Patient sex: M
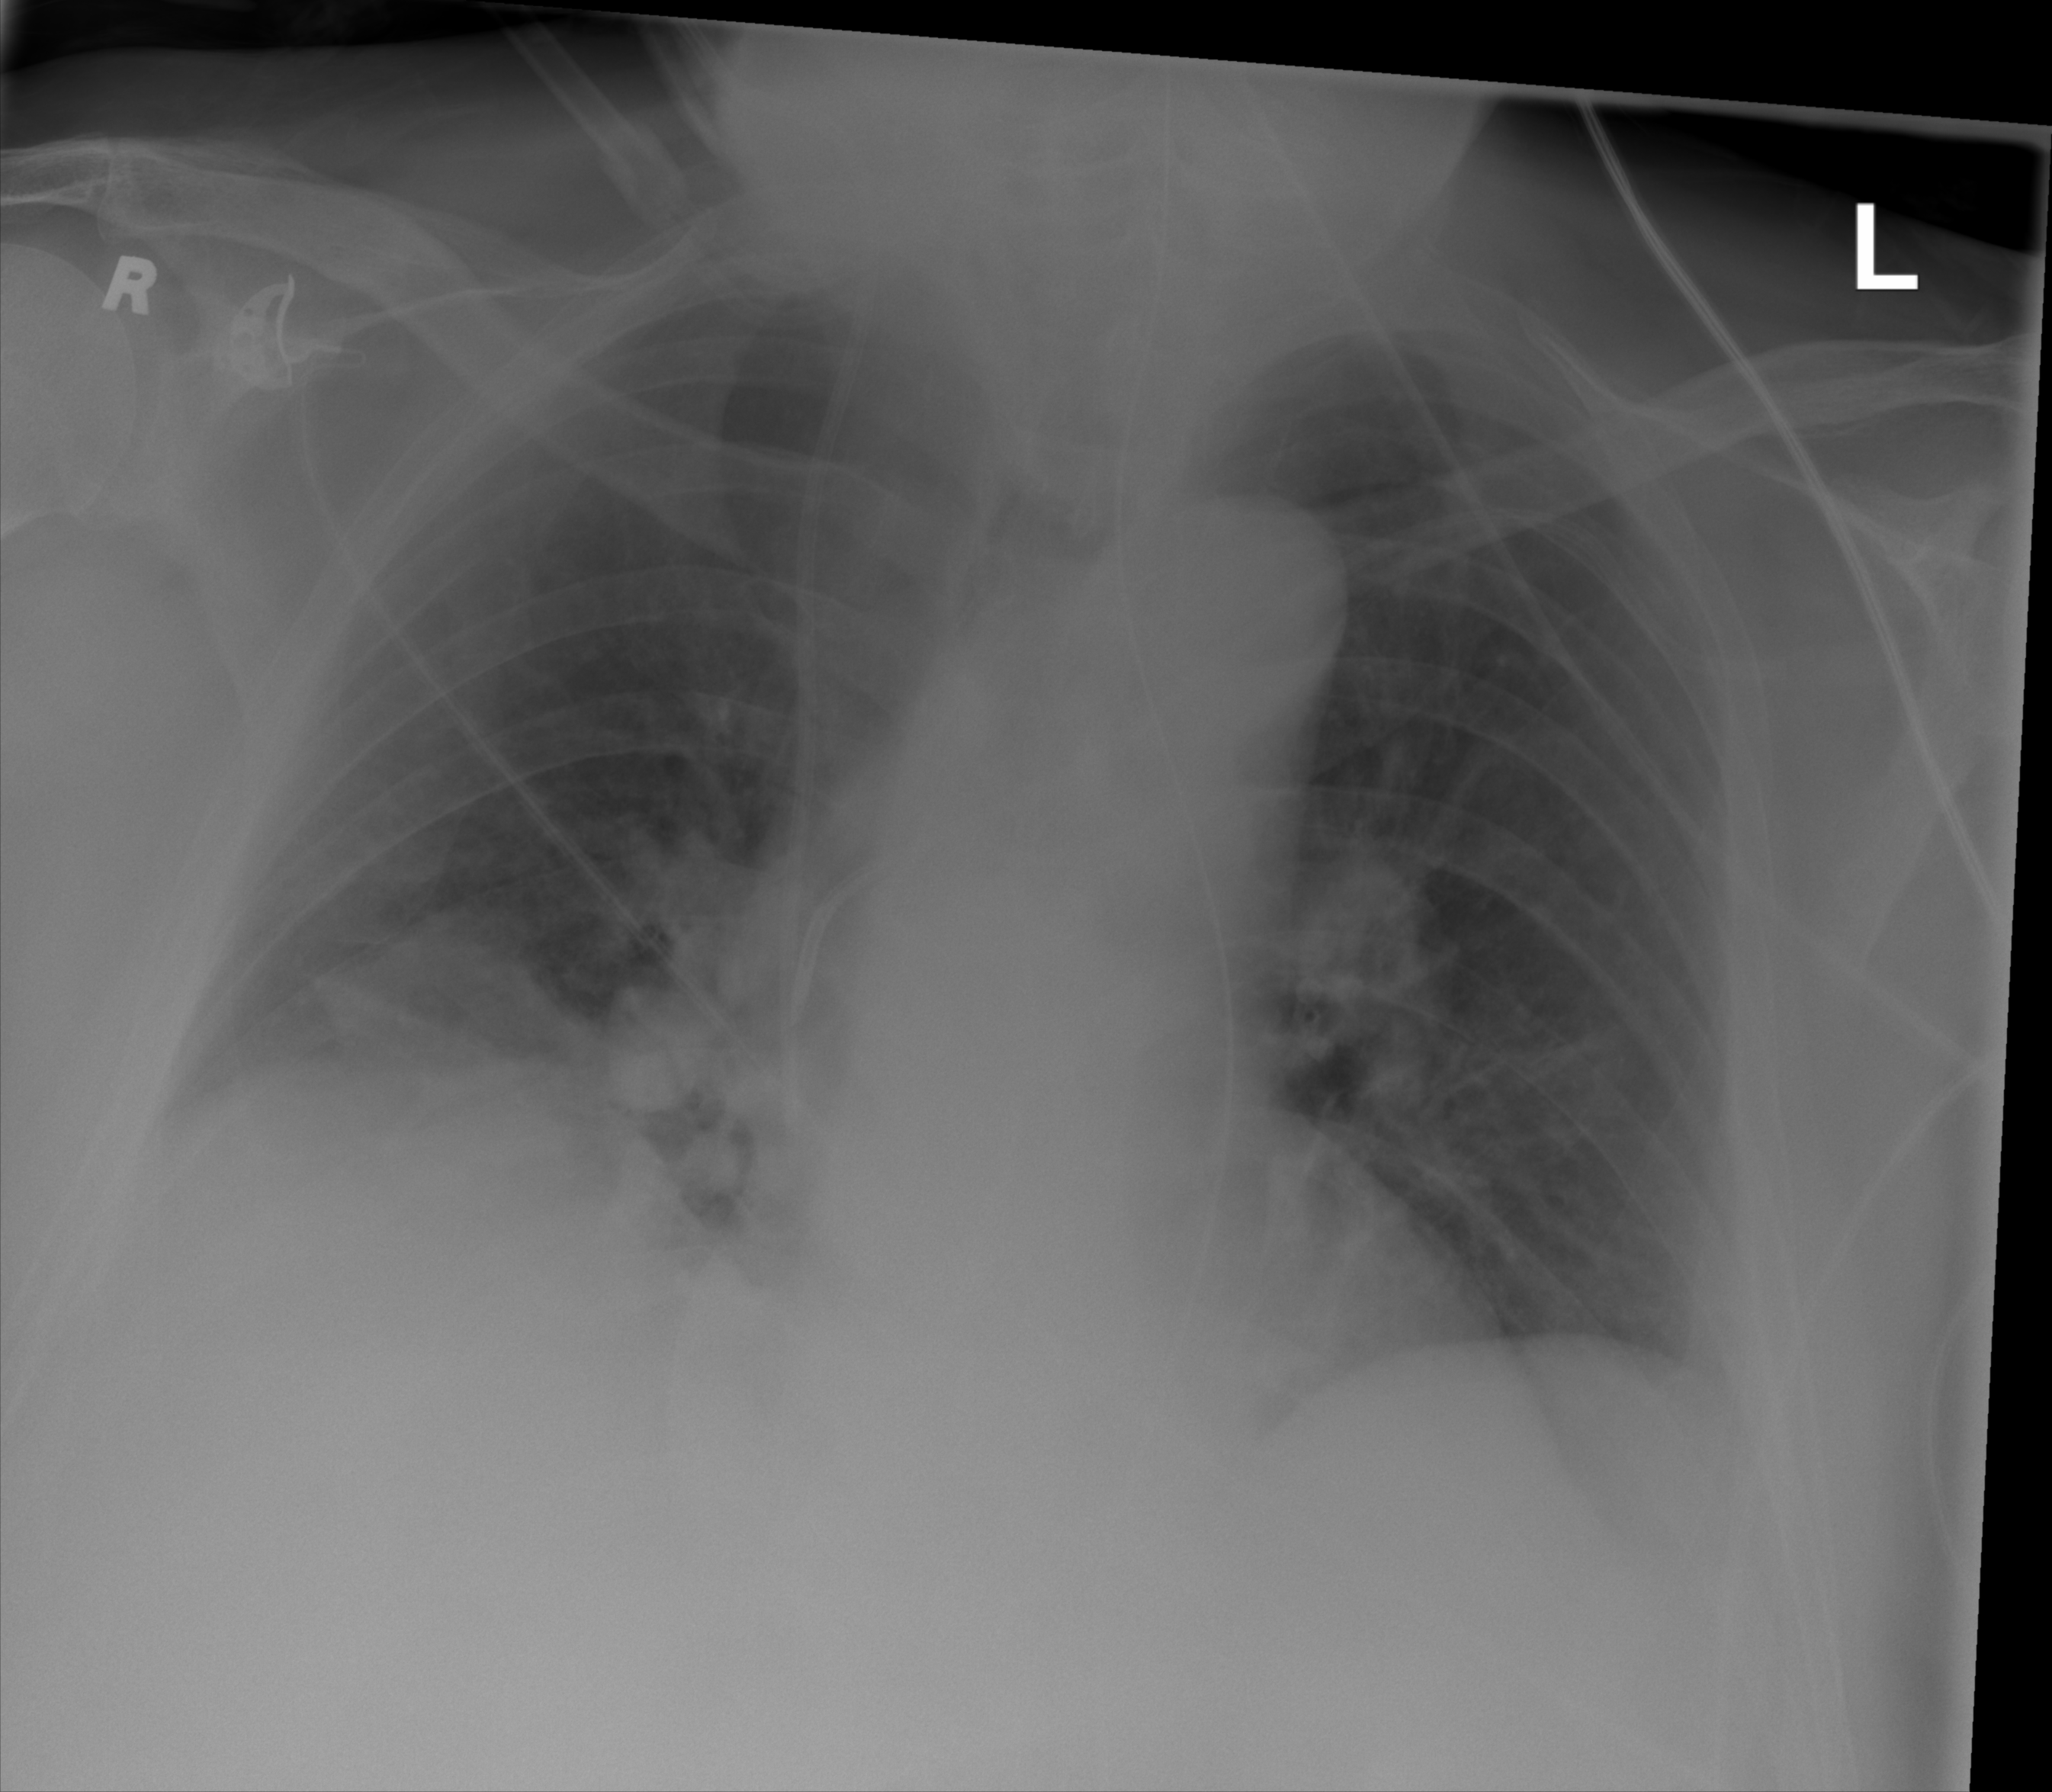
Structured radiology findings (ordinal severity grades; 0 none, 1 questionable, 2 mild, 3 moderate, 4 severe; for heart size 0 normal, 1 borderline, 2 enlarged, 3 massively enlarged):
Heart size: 2
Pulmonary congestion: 0
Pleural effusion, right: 0
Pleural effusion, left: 0
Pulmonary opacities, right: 0
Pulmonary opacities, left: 0
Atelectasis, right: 2
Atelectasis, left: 0